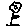
Label: flower